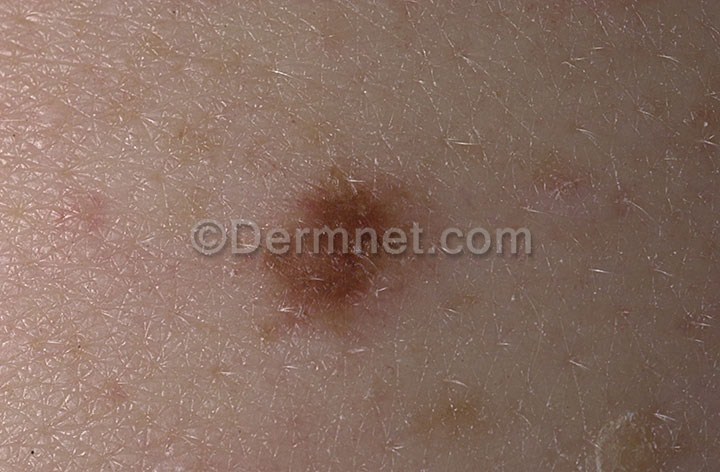
Disease: Melanoma Skin Cancer Nevi and Moles